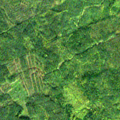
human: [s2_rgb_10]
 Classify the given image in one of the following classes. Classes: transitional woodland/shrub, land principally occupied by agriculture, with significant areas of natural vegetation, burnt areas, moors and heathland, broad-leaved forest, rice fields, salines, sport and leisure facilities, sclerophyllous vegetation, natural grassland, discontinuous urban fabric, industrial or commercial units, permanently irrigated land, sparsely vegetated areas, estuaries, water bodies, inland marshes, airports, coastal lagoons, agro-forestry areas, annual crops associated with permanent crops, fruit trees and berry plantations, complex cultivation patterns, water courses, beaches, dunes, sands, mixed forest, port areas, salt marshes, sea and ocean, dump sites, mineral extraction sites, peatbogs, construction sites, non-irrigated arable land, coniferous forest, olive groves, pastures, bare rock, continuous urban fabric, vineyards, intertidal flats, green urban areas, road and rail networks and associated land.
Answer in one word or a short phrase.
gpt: coniferous forest, mixed forest